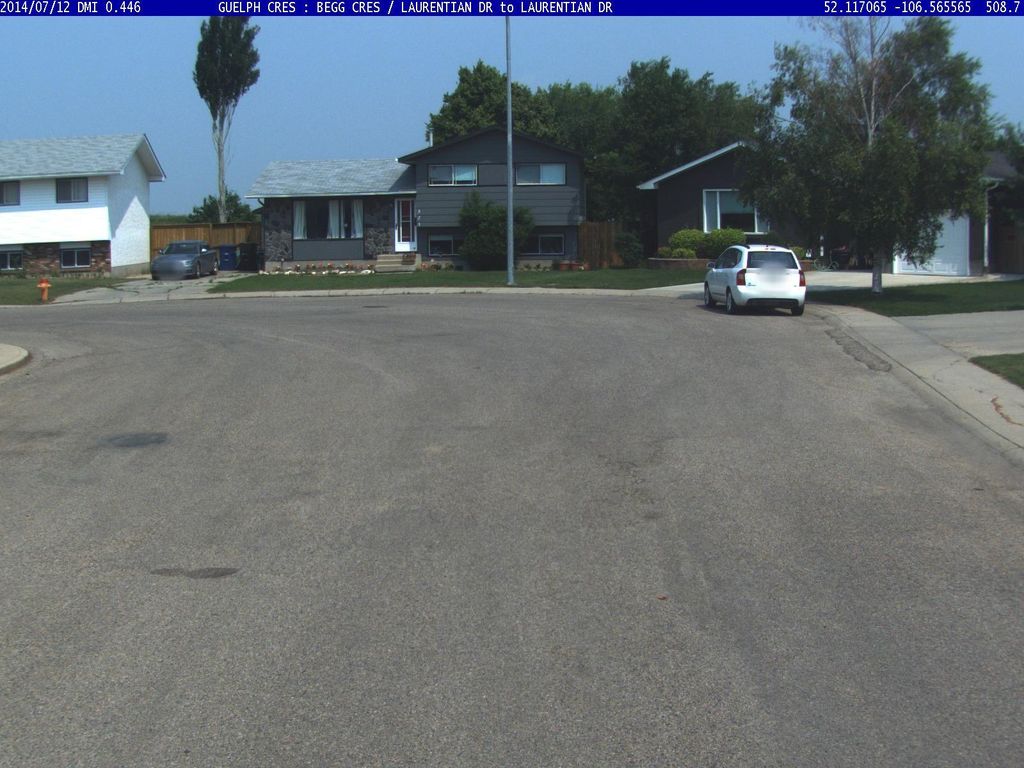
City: saskatoon